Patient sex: F
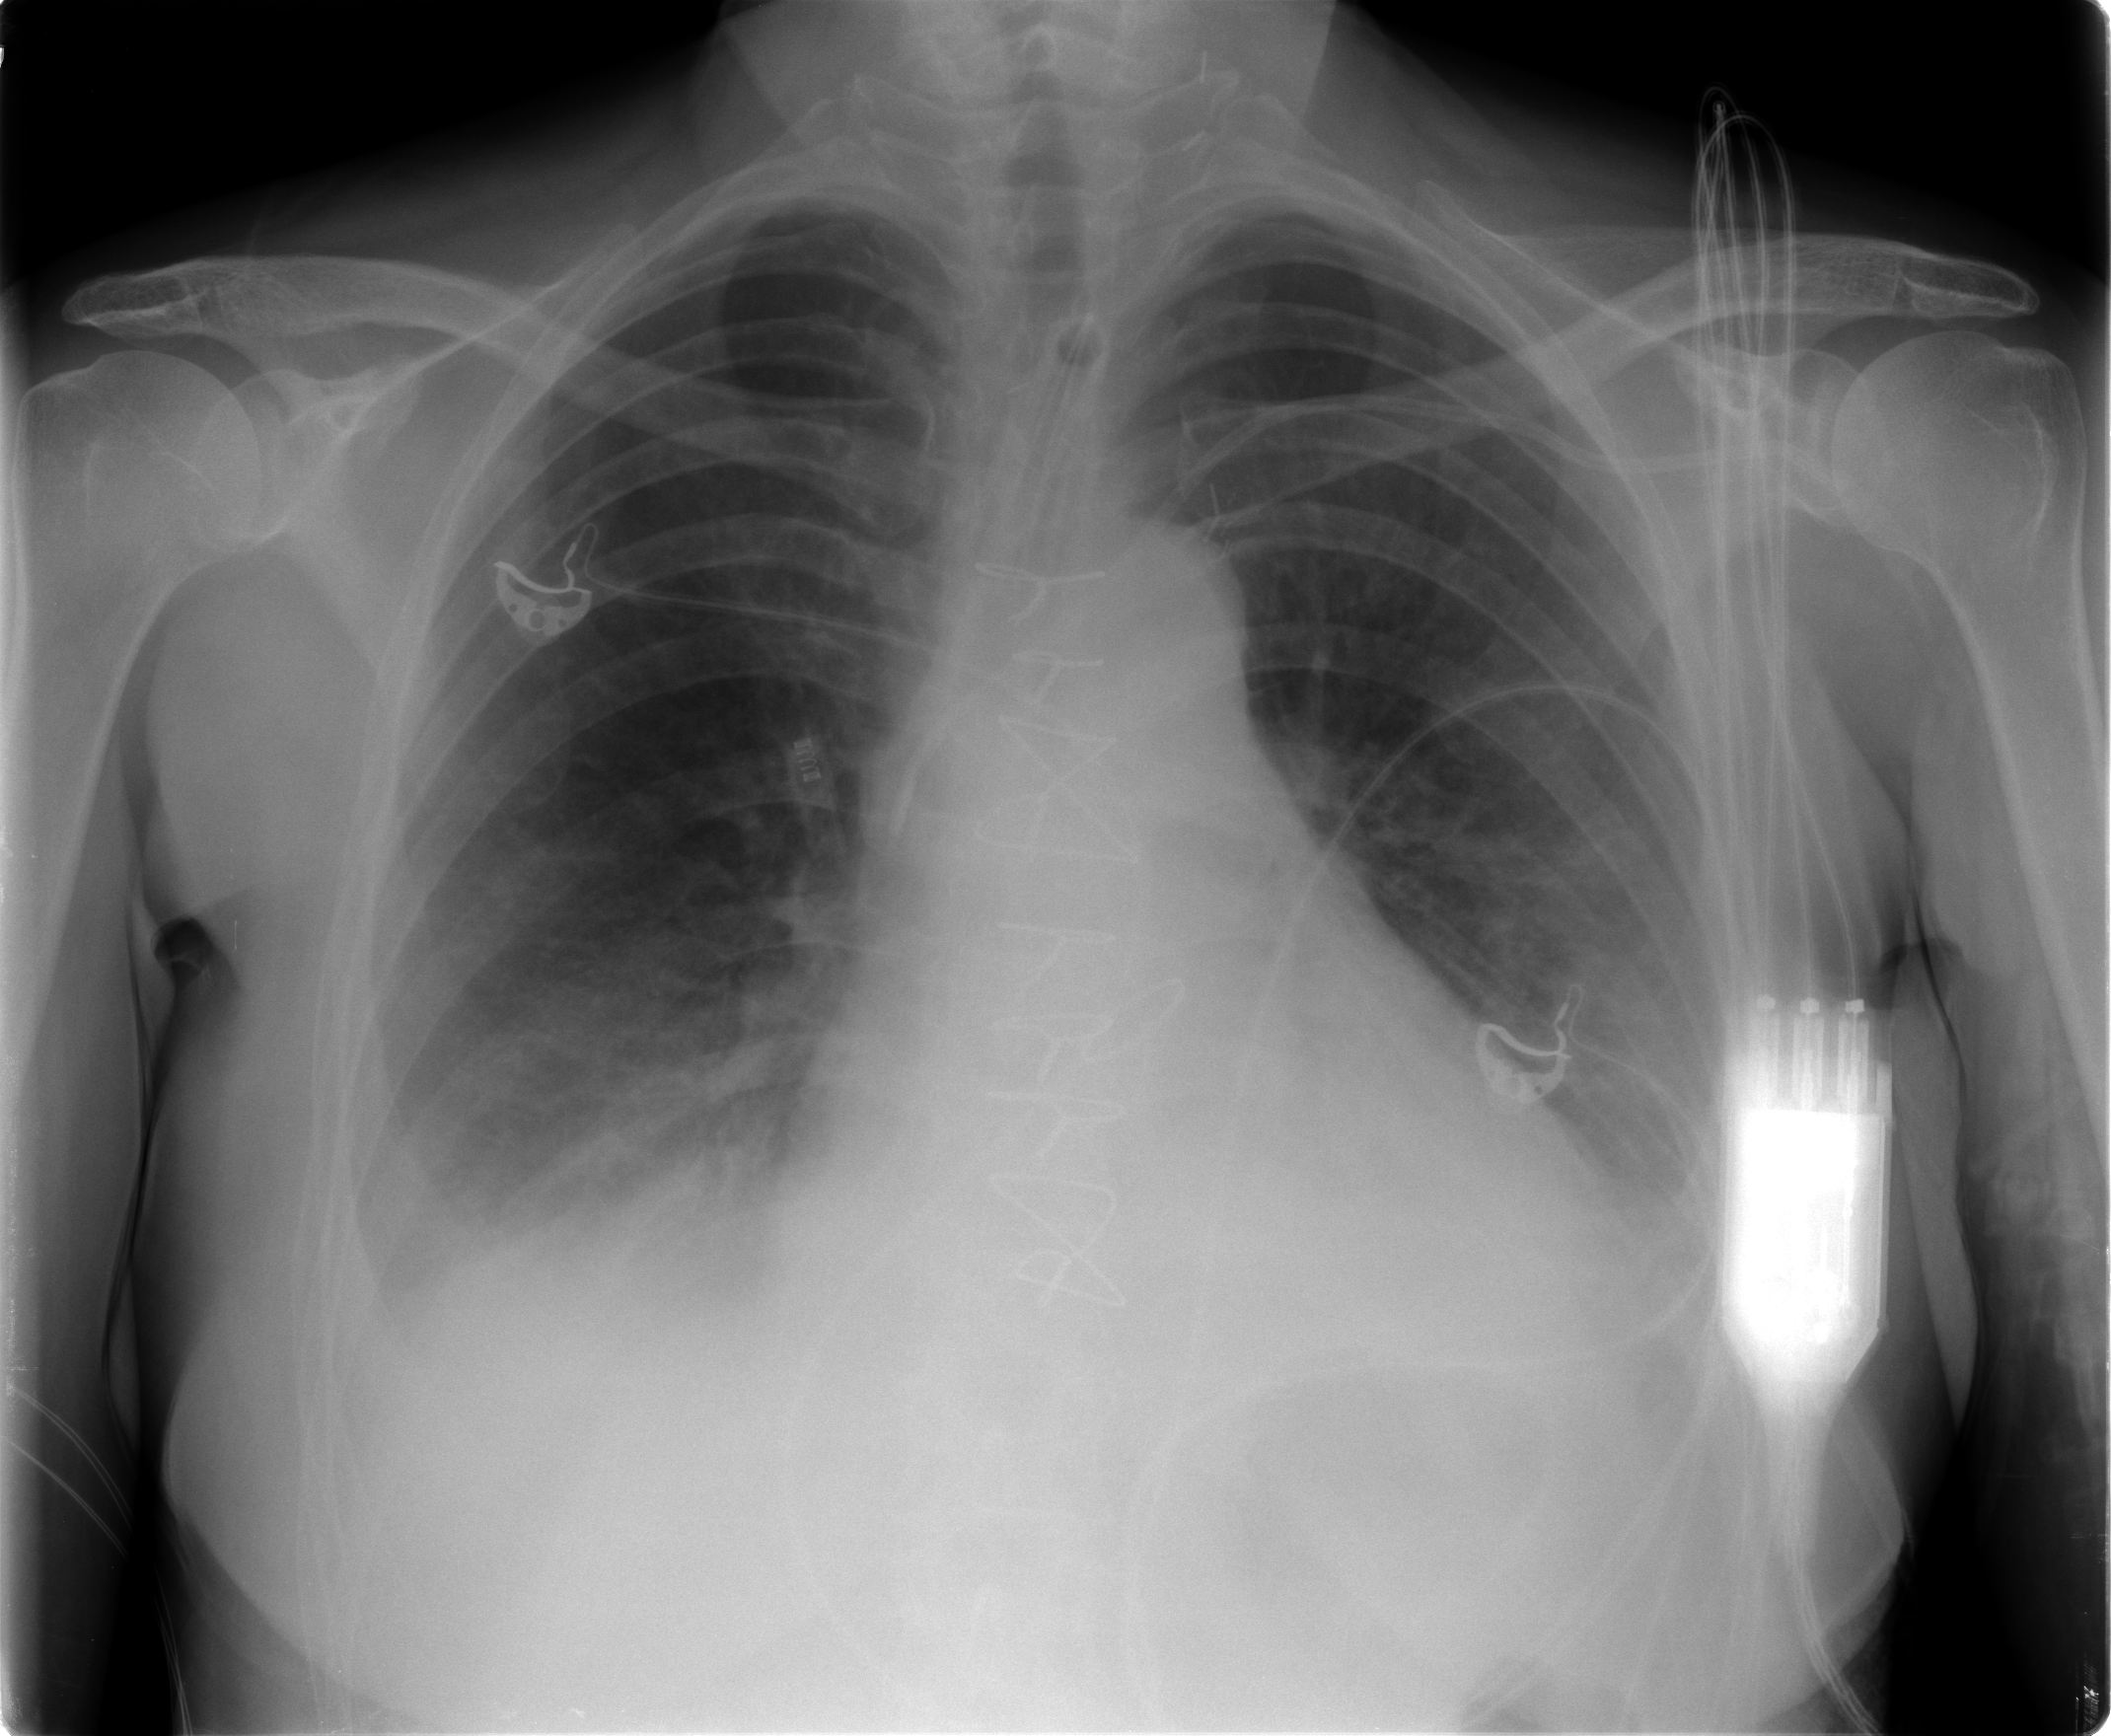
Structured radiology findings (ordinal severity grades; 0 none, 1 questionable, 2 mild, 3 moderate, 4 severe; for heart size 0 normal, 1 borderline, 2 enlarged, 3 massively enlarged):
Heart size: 2
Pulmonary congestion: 1
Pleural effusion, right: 2
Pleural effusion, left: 0
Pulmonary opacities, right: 0
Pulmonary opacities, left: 0
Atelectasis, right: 2
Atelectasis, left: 2